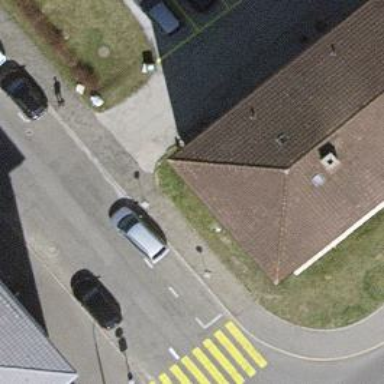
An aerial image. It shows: Street side parking area.